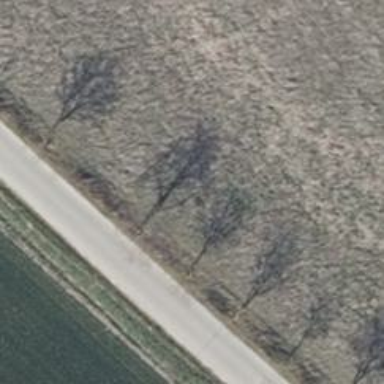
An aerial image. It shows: Row of deciduous broadleaved trees.